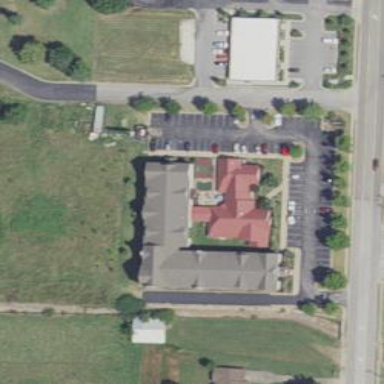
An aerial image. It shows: Hotel building.